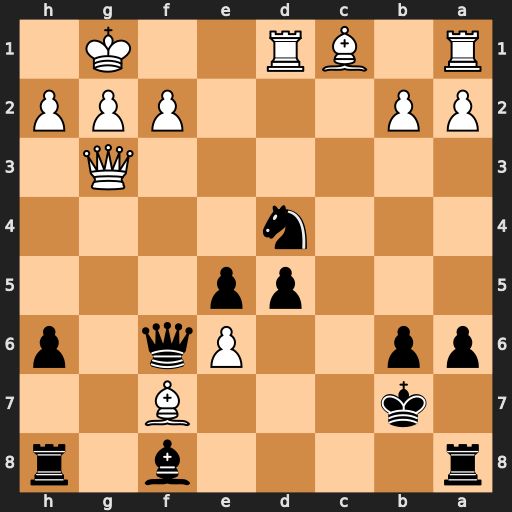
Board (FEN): r4b1r/1k3B2/pp2Pq1p/3pp3/3n4/6Q1/PP3PPP/R1BR2K1
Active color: b
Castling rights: -
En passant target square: -
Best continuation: Ne2+ Kh1 Nxg3+